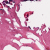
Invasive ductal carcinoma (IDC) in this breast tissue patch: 0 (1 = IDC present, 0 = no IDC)